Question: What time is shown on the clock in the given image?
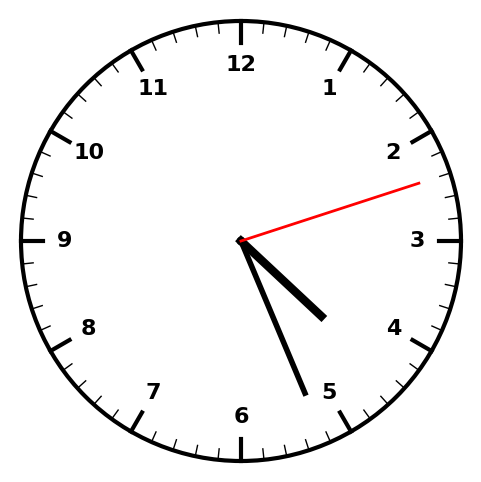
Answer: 04:26:12